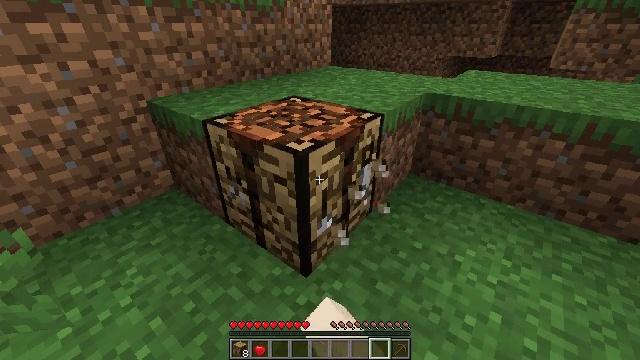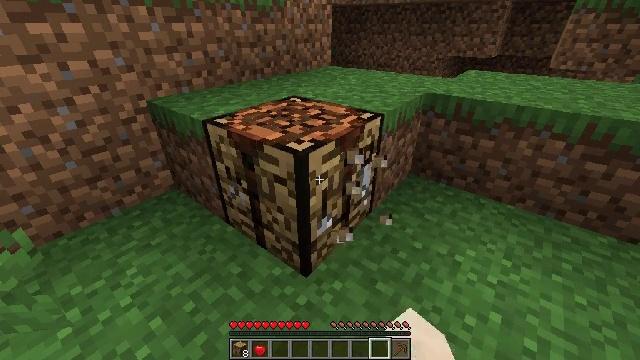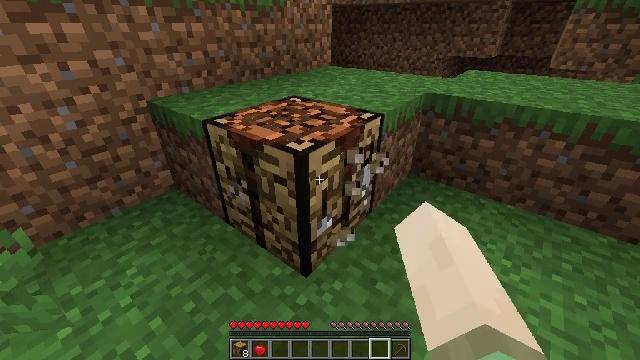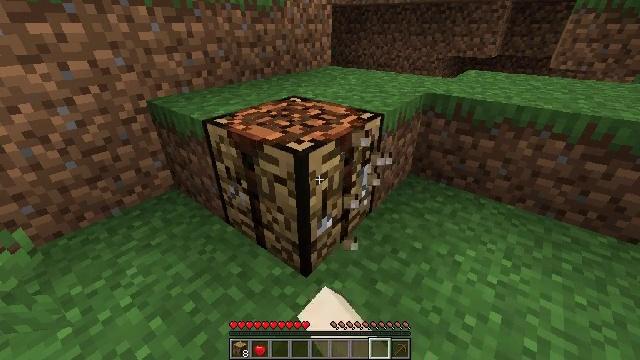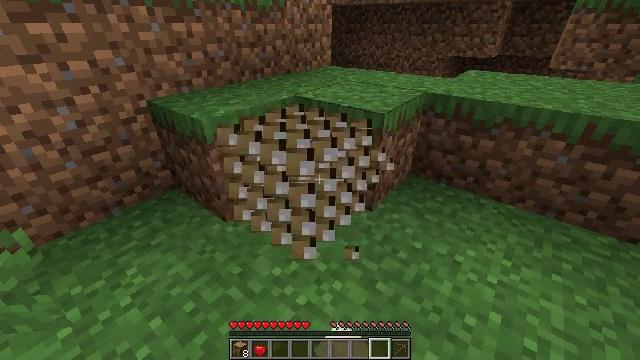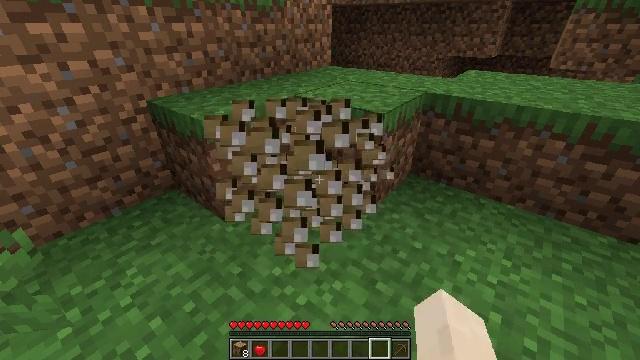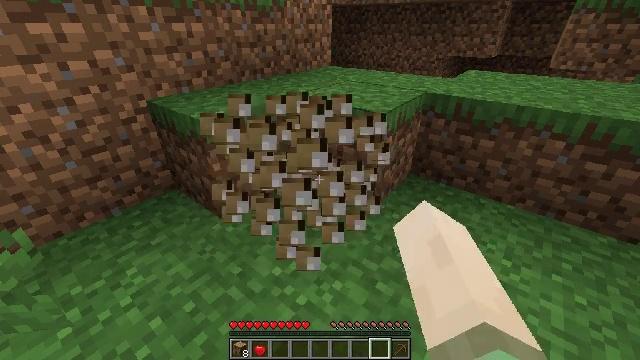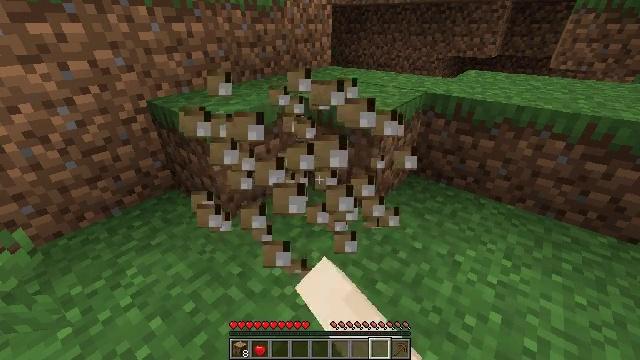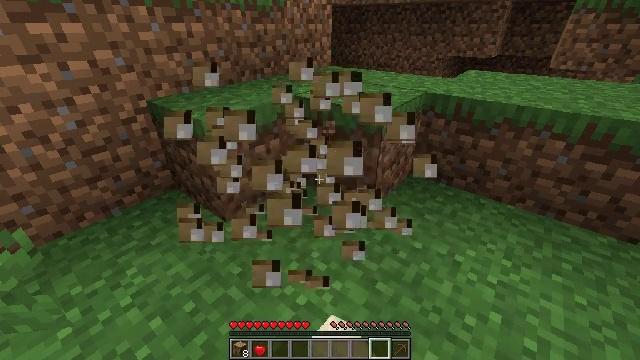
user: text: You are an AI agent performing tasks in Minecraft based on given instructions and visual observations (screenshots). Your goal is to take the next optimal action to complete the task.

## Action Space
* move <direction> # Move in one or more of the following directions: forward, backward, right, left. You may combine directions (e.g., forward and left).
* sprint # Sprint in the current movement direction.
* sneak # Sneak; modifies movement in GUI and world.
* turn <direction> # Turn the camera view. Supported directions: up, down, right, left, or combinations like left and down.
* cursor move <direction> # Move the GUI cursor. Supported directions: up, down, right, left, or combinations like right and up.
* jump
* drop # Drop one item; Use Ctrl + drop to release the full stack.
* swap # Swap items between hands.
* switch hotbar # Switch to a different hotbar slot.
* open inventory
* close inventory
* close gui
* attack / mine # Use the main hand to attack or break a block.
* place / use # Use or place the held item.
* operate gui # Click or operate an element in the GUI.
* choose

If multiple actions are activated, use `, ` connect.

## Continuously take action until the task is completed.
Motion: motion action
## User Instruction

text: Put back the crafting table.
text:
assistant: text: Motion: attack / mine
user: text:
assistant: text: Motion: attack / mine
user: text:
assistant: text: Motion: attack / mine
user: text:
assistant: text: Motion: attack / mine
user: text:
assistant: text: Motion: attack / mine
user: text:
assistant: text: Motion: attack / mine
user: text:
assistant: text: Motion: attack / mine
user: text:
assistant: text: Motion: attack / mine
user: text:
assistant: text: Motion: attack / mine